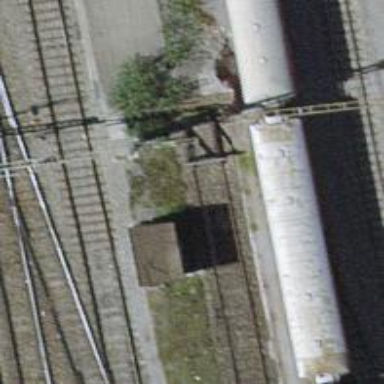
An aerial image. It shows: Railway buffer stop.